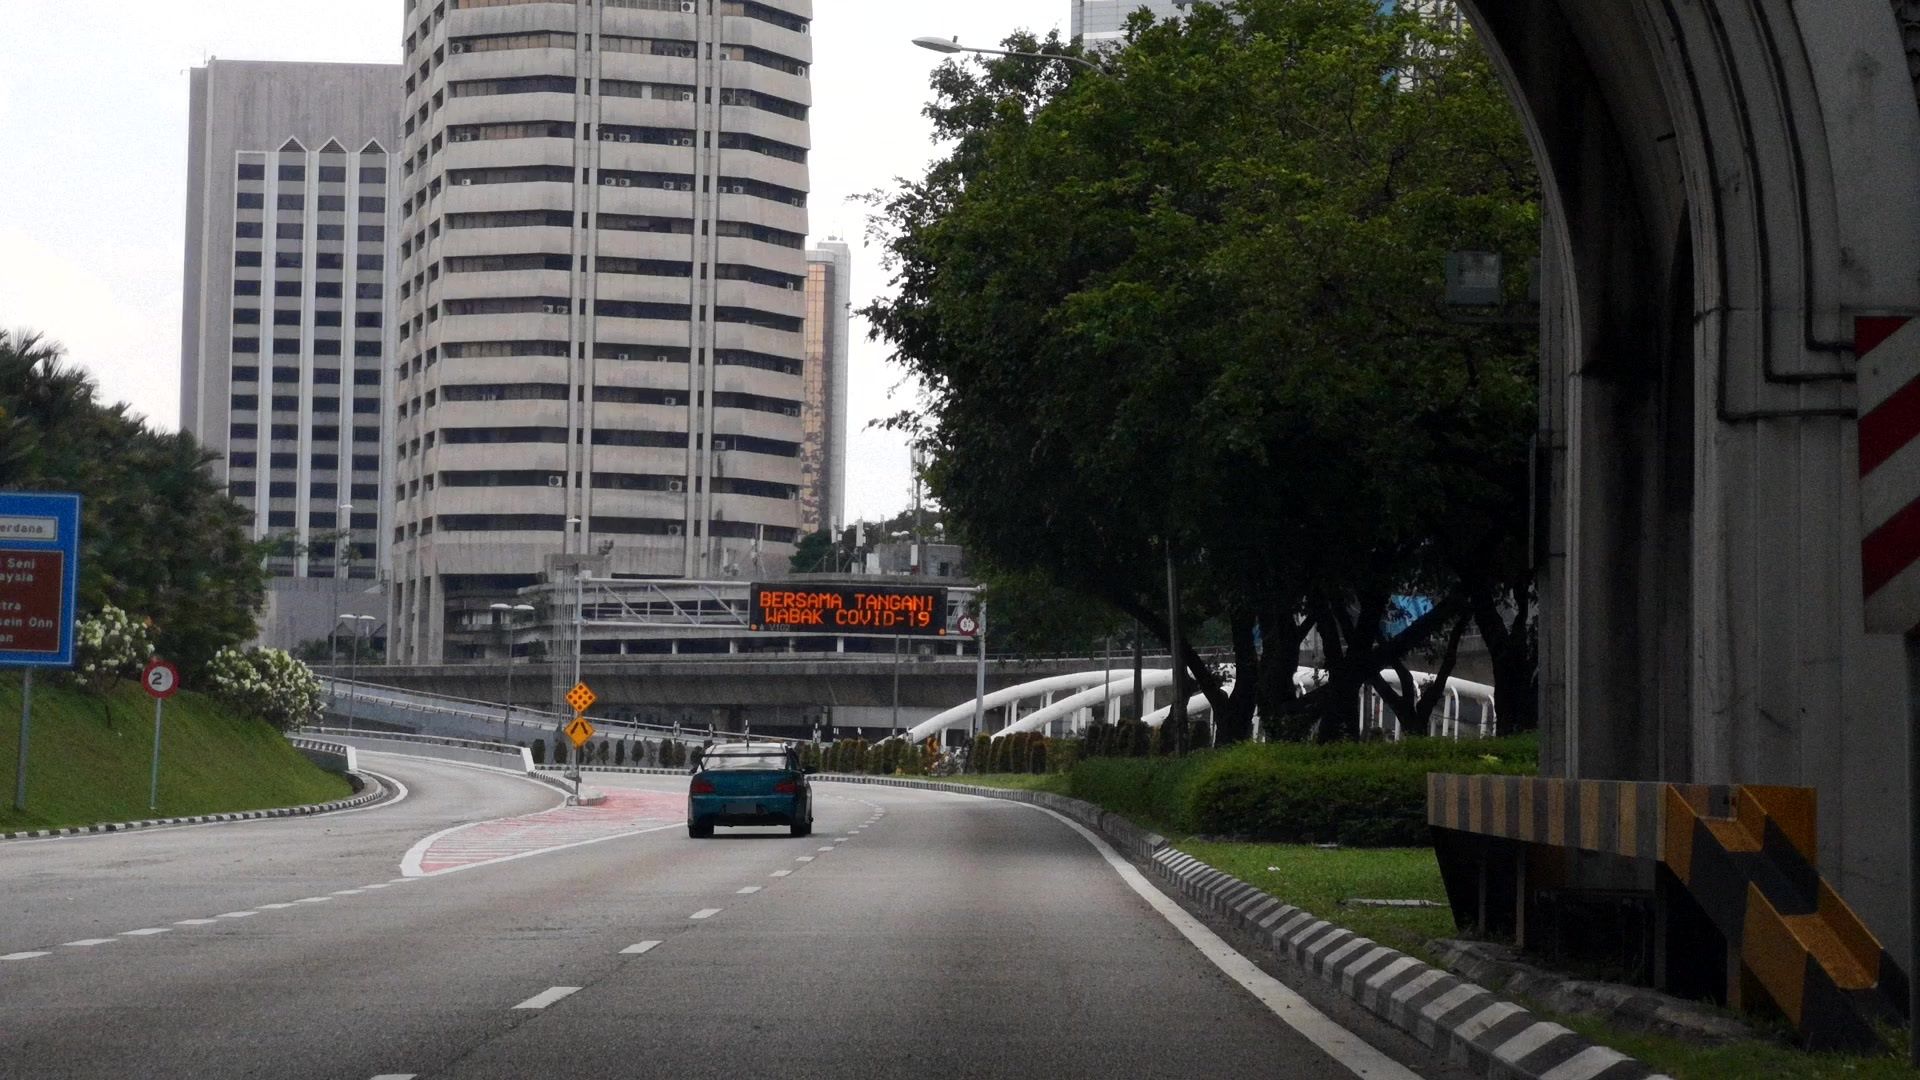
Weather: cloudy
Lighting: day
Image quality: good
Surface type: driving surface
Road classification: trunk
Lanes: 2
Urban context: urban centre
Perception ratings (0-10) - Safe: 4.91, Lively: 6.93, Beautiful: 3.67, Boring: 4.73, Depressing: 1.69, Wealthy: 7.76